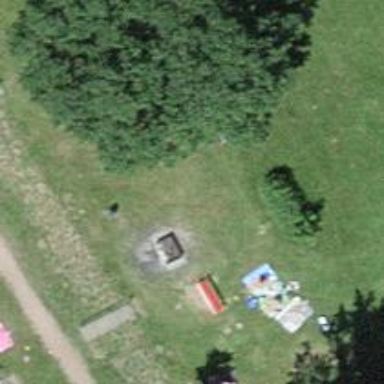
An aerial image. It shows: Barbecue facility.